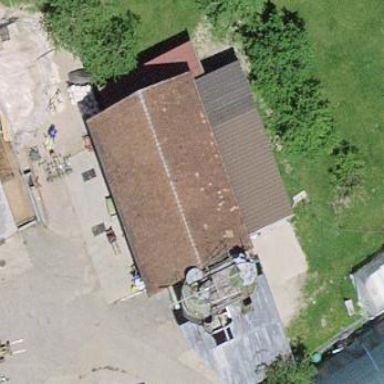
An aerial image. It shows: Shed building.